Interaction volume radius: 5 \u00c5
Interaction volume height: 10 \u00c5
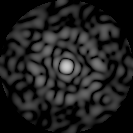
Disorder parameter: 0.8866